Question: I'm developing a simple node/express/jade website that fetch all the public feeds of a Facebook Page.
I create an application from wich i get client_id (APP_ID) and client_secret (APP_SECRET).
My code works, and it's okay but i wonder if this is the correct way of handling this need.
Here is the code:
'''
var https = require('https'),
concat = require('concat-stream'),
async = require('async');
function FacebookPage(pageId) {
if (!(this instanceof FacebookPage))
return new FacebookPage(pageId);
this.pageId = pageId;
}
FacebookPage.prototype.getPublicFeeds = function (callback) {
var pageId = this.pageId;
async.waterfall([
function (done) {
var params = {
hostname: 'graph.facebook.com',
port: 443,
path: '/oauth/access_token?client_id=MY_CLIENT_ID&' +
'client_secret=MY_CLIENT_SECRET&grant_type=client_credentials',
method: 'GET'
};
https.get(params, function (response) {
//response is a stream so it is an EventEmitter
response.setEncoding("utf8");
//More compact
response.pipe(concat(function (data) {
done(null, data);
}));
response.on("error", done);
});
},
function (access_token, done) {
var params = {
hostname: 'graph.facebook.com',
port: 443,
path: '/v2.0/' + pageId + '/feed?' + access_token,
method: 'GET'
};
https.get(params, function (response) {
//response is a stream so it is an EventEmitter
response.setEncoding("utf8");
//More compact
response.pipe(concat(function (data) {
callback(null, JSON.parse(data));
}));
response.on("error", callback);
});
}]);
};
module.exports = FacebookPage;
'''
EDIT: thank to @Tobi I can delete the part of getting the access_token by putting access_token=app_id|app_secret as explained here:

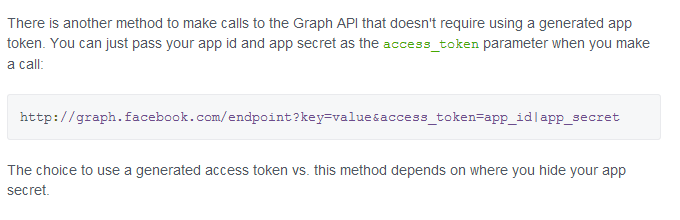
Answer: Not sure why you'd want to include to OAuth stuff (which I think can't work because you don't exchange the 'code' for an actual access token if I understand this correctly)...
According to <URL> you need 'an access token ... to view publicly shared posts.', this means you can also use an app access token in the form of 'app_id|app_secret'.
You can then use the
'''
GET /{page_id}/feed
'''
endpoint by passing the 'access_token' paramenter with your app access token. I'd also recommend to use the NPM modules 'request' or 'restler', these make the HTTP handling much easier.